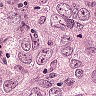
Metastatic tissue present: yes